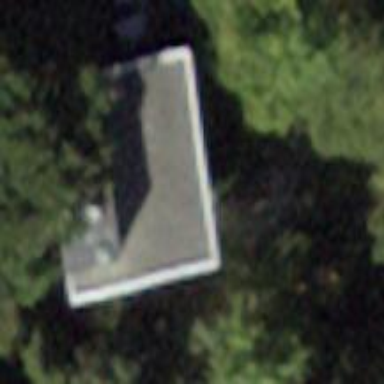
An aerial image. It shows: Detached building.